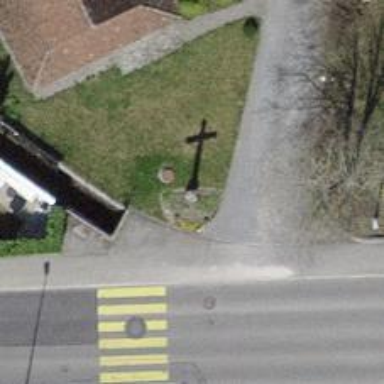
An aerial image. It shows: Historic wayside cross.